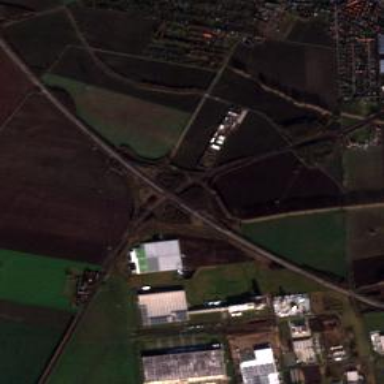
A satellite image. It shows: Motorway junction.